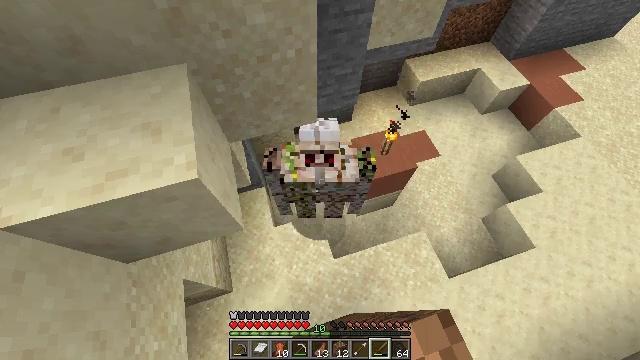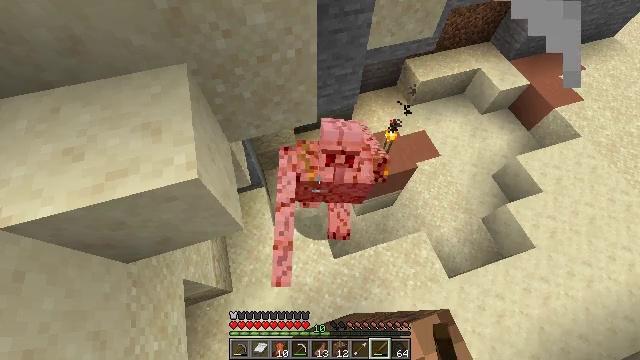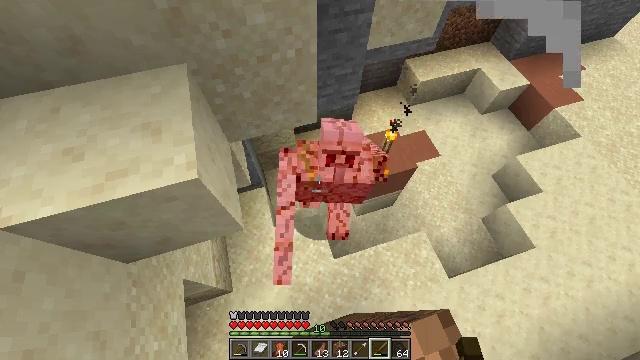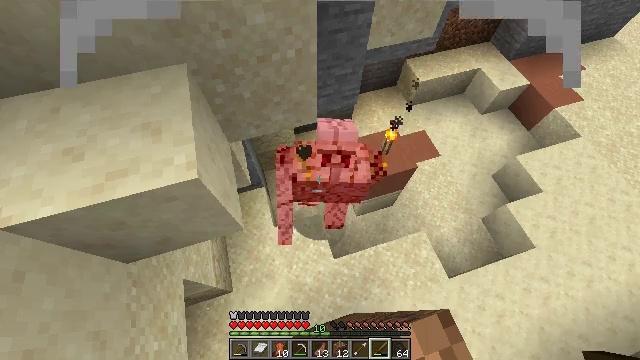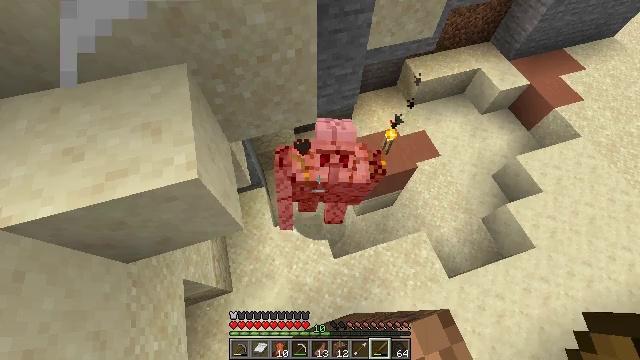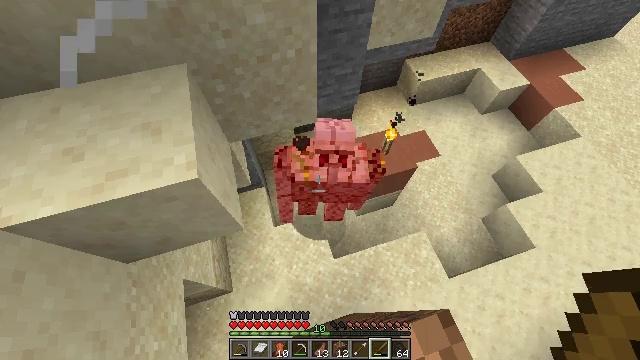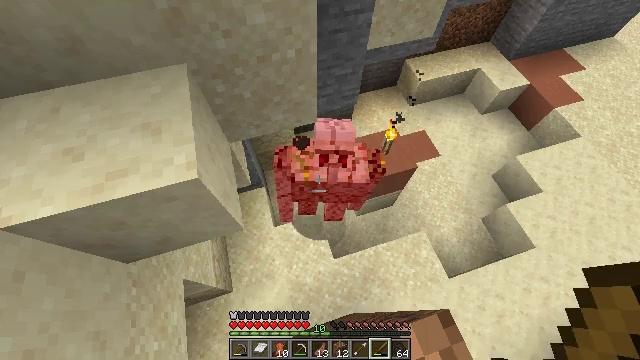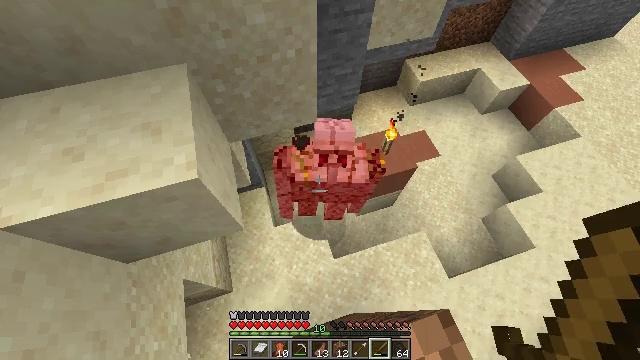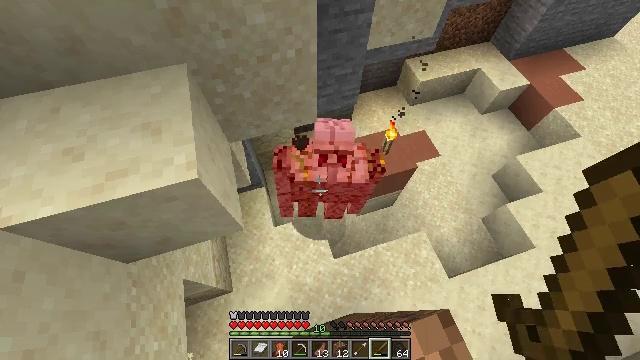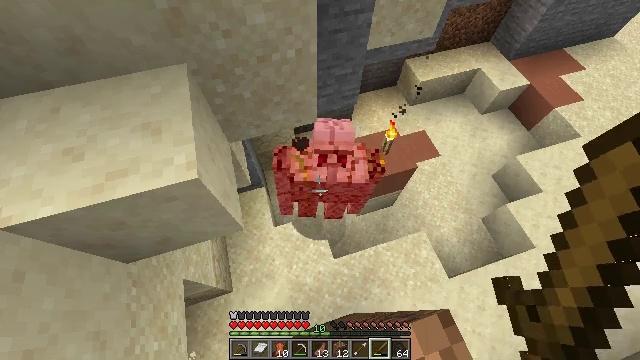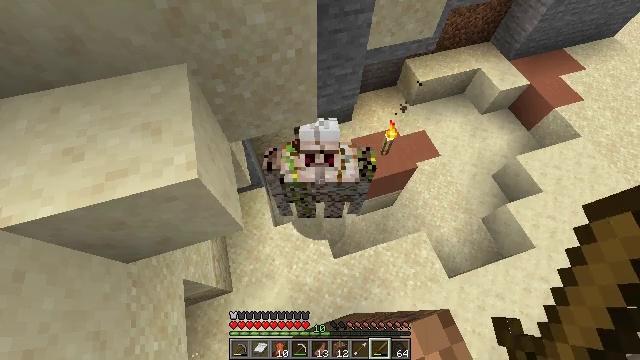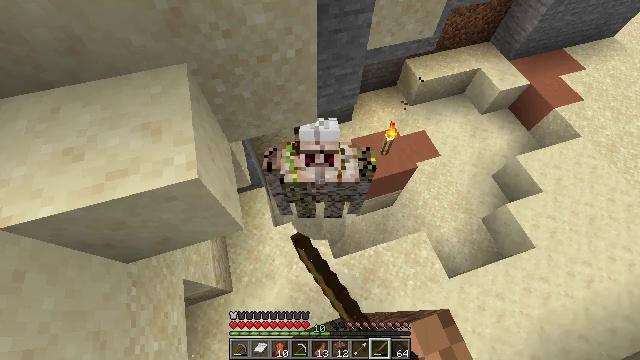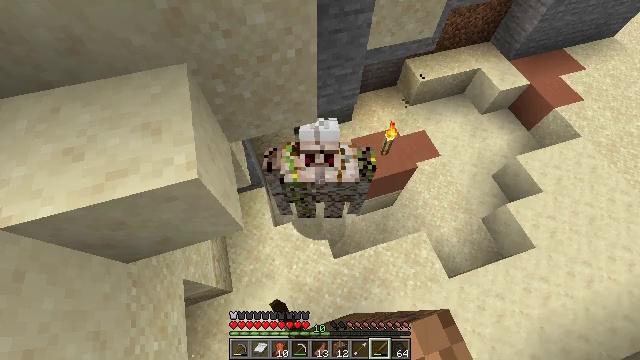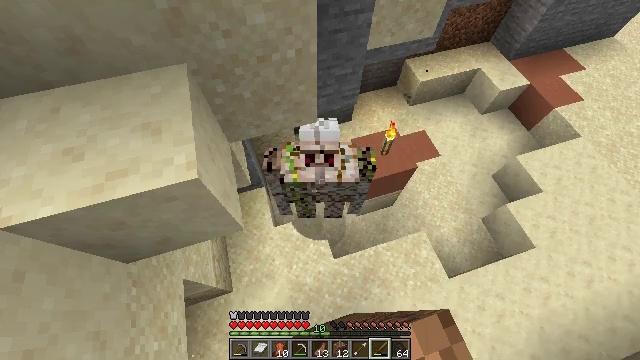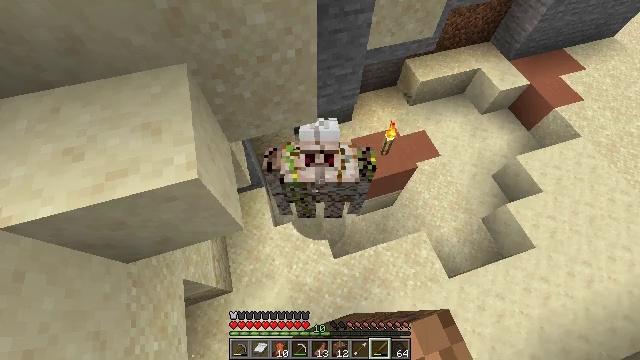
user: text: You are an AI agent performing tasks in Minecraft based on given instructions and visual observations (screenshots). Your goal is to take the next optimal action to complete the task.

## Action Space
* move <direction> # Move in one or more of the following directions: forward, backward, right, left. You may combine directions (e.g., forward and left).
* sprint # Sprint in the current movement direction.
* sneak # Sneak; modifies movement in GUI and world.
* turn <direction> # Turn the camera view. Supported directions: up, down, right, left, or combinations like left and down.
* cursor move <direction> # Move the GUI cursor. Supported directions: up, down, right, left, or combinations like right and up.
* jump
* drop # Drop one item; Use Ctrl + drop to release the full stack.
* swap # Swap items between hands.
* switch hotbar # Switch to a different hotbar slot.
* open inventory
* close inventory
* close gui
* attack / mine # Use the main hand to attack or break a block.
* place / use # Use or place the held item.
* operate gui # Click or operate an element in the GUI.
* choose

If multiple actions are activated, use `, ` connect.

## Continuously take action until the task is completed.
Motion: motion action
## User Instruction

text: Destroy the guardian.
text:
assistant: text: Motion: sneak, attack / mine
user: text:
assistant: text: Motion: sneak
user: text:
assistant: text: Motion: sneak
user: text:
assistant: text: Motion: sneak
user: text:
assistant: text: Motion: sneak
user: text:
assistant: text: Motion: sneak
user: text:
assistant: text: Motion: sneak
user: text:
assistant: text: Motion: sneak
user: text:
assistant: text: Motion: sneak
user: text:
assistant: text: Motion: sneak, attack / mine
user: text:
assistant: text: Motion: sneak, attack / mine
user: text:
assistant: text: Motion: sneak, attack / mine
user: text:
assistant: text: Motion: sneak, attack / mine
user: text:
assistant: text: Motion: sneak, attack / mine
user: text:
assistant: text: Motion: sneak, attack / mine